Field crop: maize
Growth stage: 1
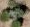
Species: chenopodium